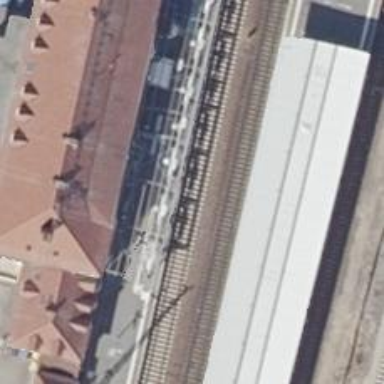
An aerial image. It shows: Public transport stop position along the railway.